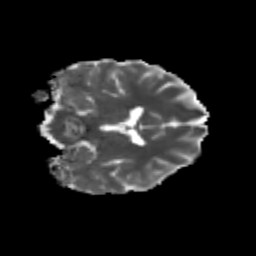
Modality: MD
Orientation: coronal
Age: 23
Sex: female
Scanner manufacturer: siemens
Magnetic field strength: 3 T
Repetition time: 3.5 s
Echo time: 0.113 s